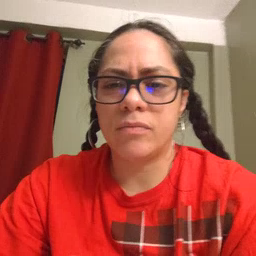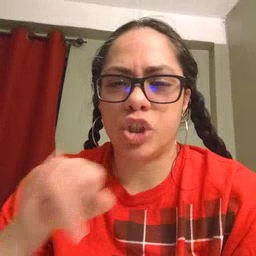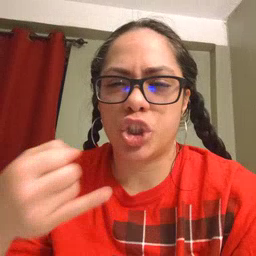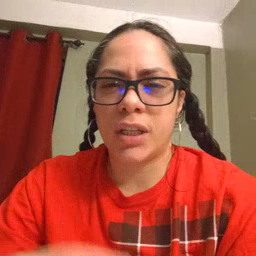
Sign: jeans